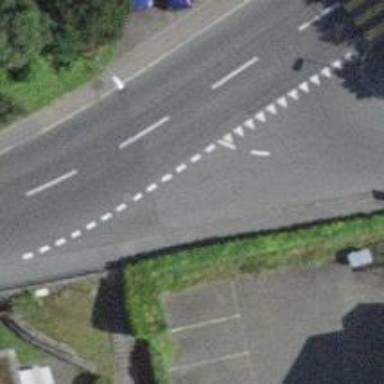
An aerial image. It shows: Road with "give way" sign.